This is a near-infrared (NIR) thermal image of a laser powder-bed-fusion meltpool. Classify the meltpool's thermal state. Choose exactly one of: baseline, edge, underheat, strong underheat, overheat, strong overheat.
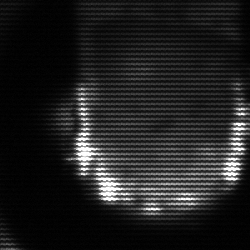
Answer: baseline